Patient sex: F
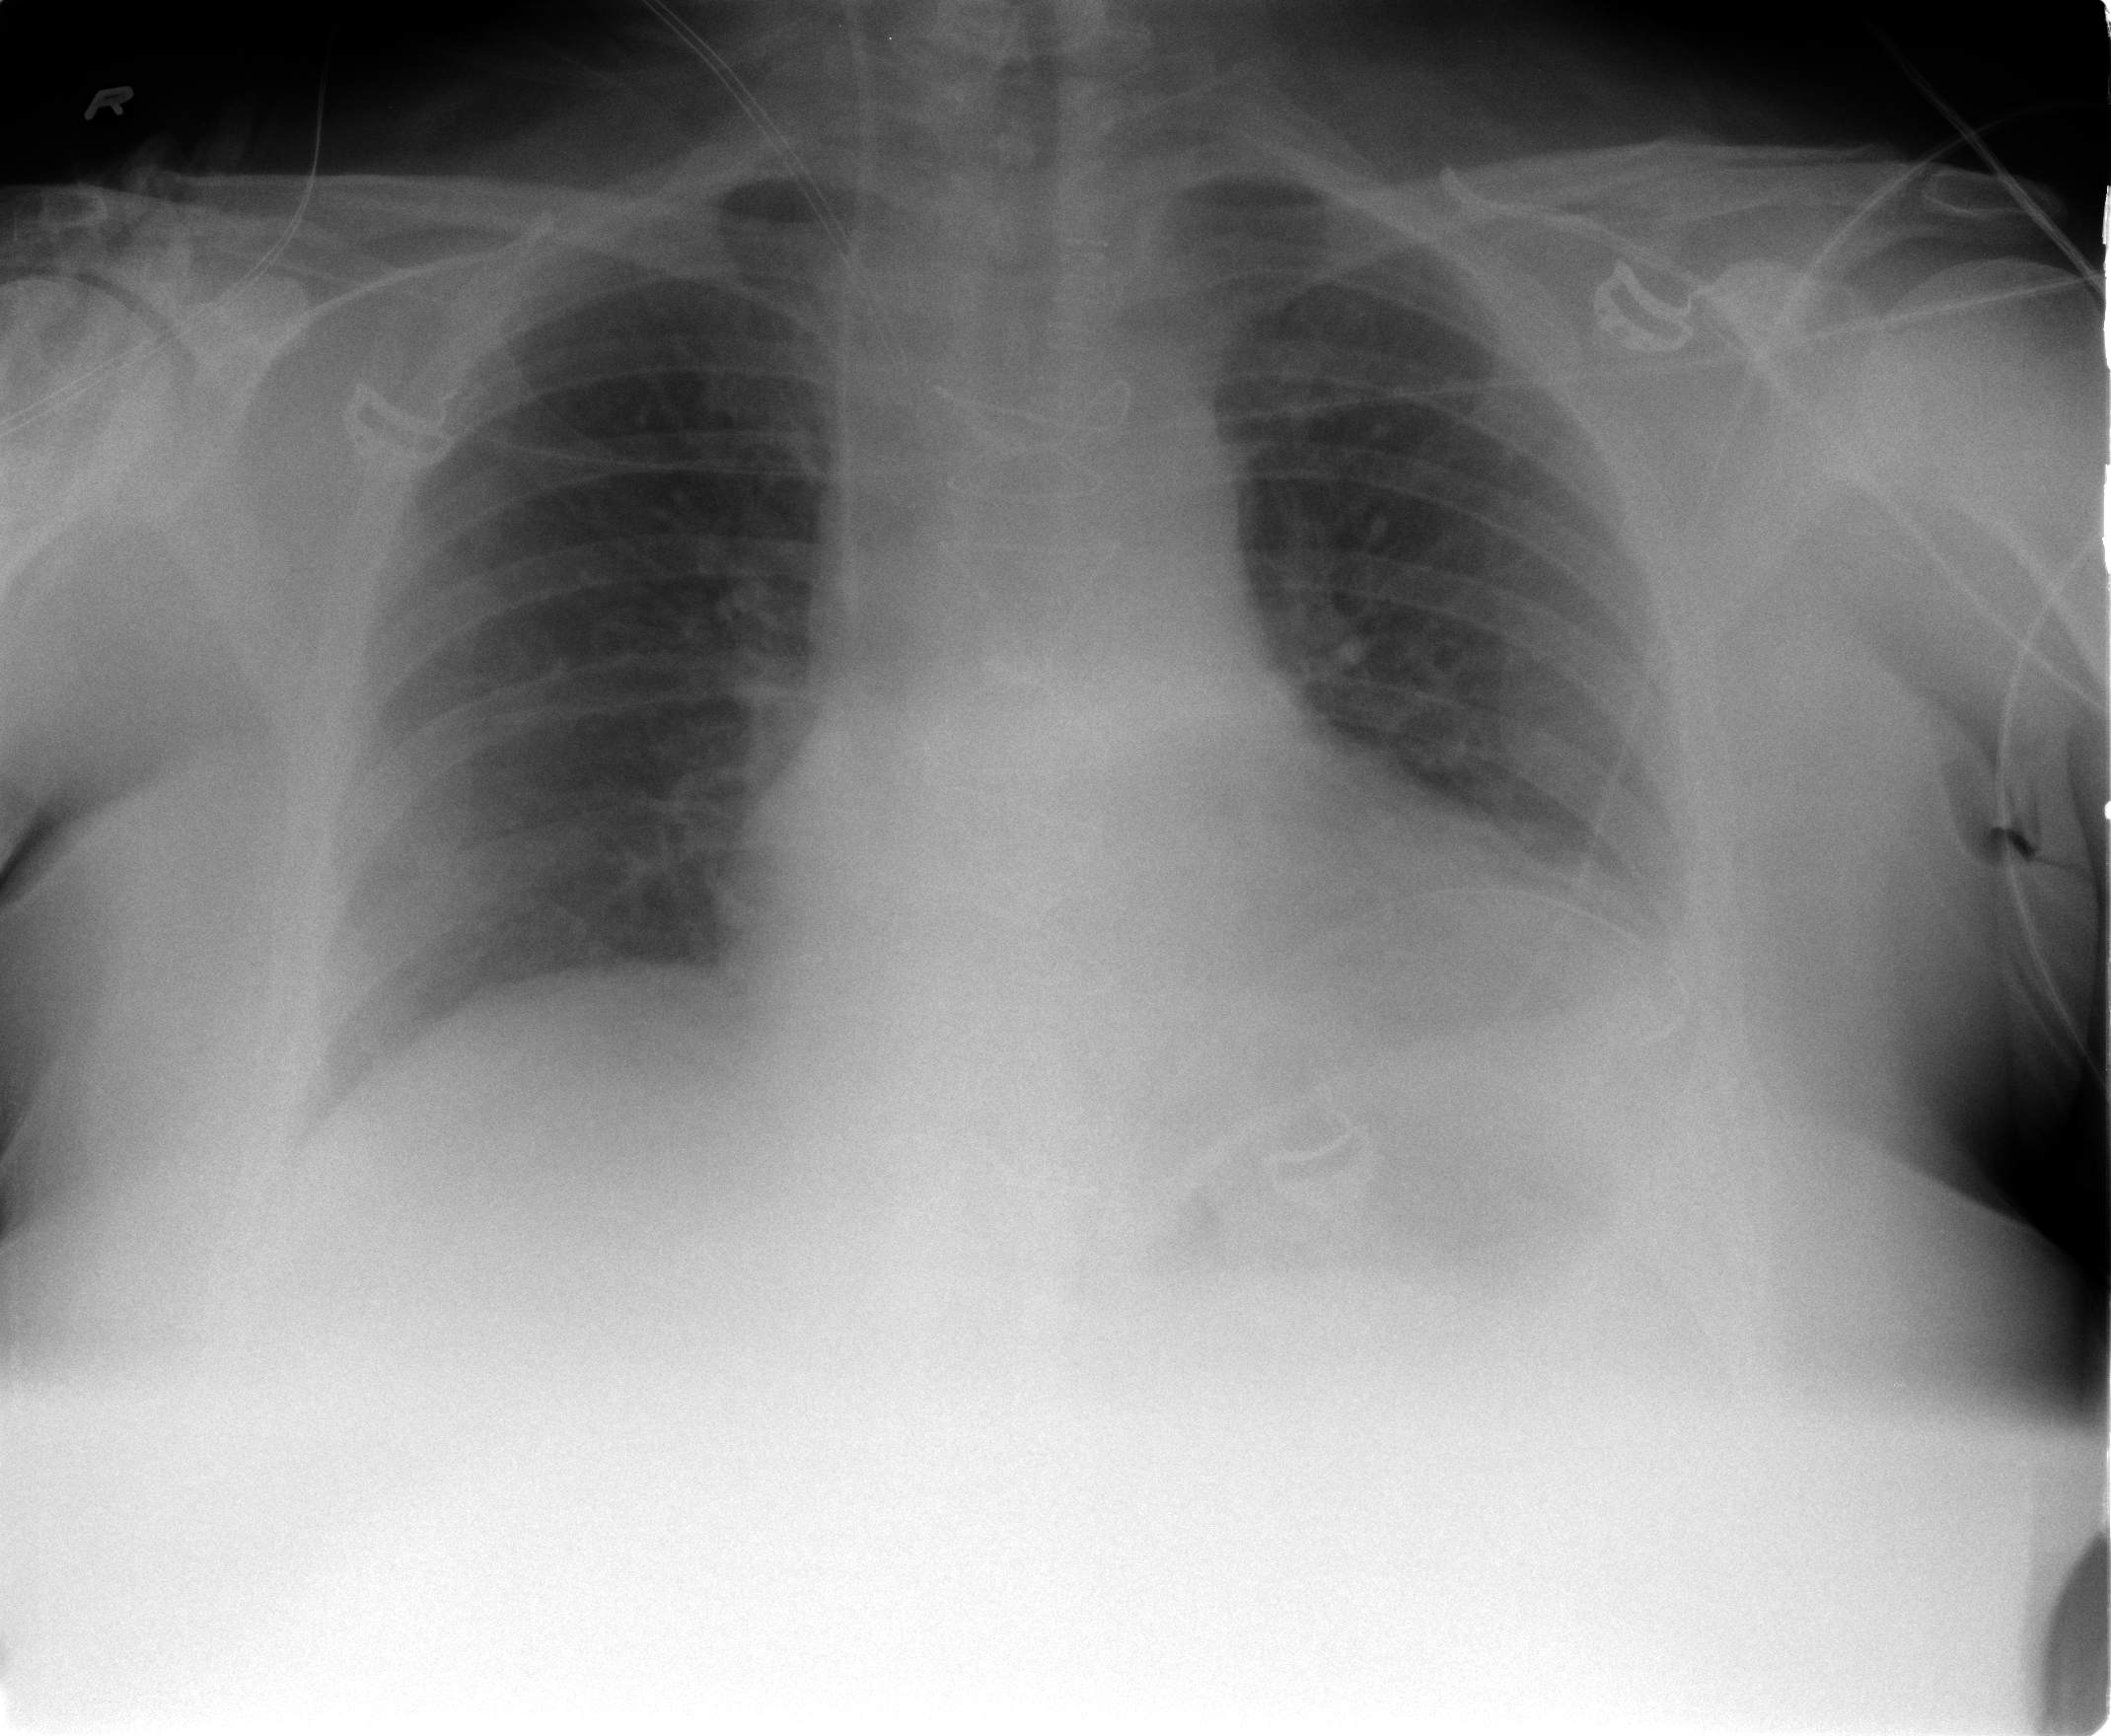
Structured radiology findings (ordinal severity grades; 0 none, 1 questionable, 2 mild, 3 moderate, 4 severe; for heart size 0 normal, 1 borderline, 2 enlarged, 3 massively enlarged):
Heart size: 2
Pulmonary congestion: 0
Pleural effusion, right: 0
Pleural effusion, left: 2
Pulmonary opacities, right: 0
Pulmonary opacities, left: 0
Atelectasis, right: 0
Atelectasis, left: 2